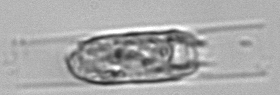
Label: Eutintinnus